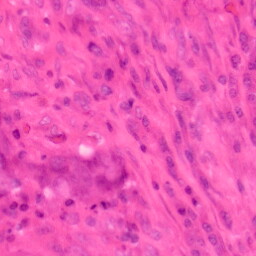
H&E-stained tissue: Colon